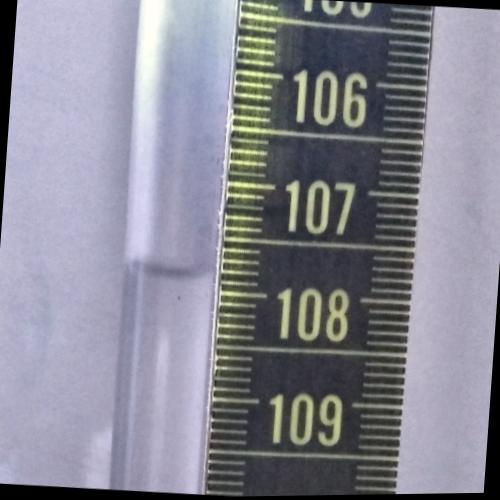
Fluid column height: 107.8 cm